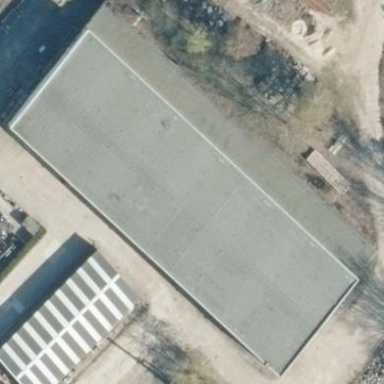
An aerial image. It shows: Industrial building.